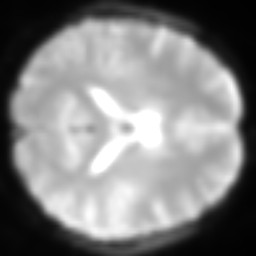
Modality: T1w
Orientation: axial
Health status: healthy
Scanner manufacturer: siemens
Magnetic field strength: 3 T
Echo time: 0.00298 s